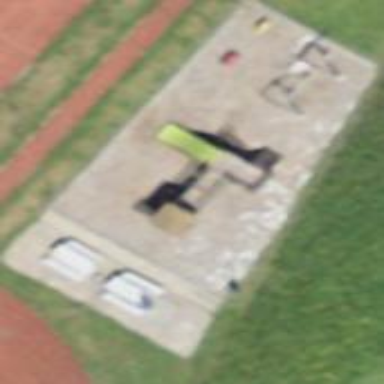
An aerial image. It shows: Playground area for leisure activities on the land.